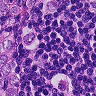
Metastatic tissue present: yes